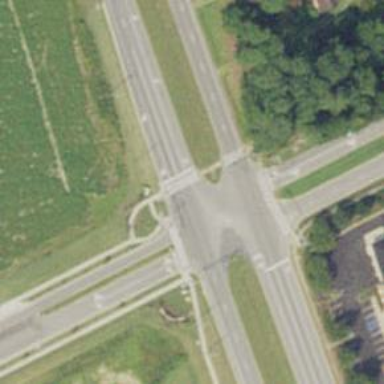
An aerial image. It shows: Marked road crossing.